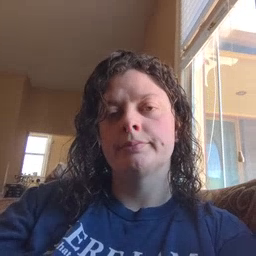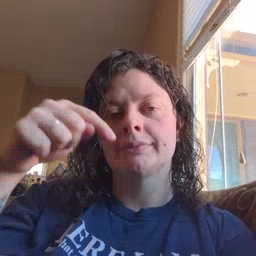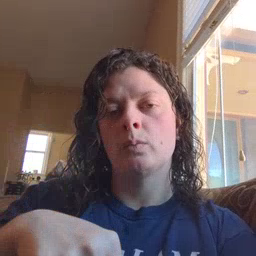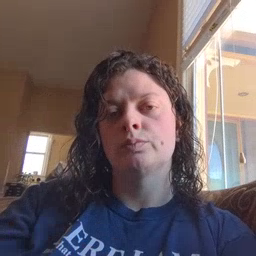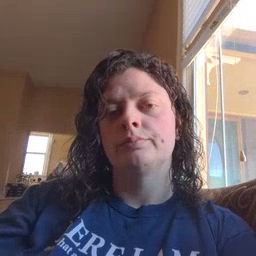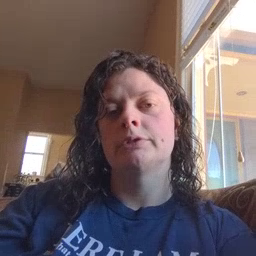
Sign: down